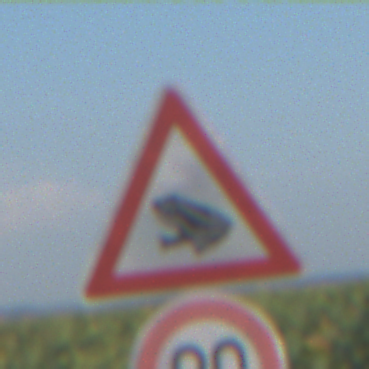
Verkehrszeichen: AmphibienwanderungRechts
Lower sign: Geschwindigkeit90
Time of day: MorningAfternoon
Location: Outdoor (RoadRail)
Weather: Clear
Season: NotSpecified
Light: Natural